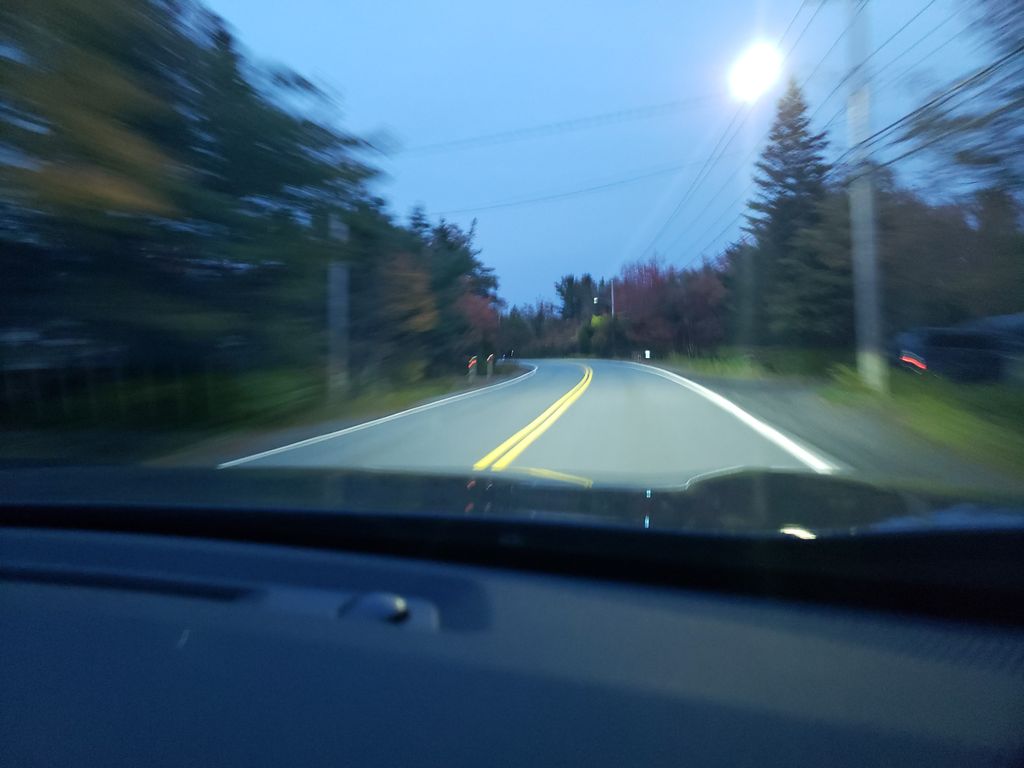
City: halifax